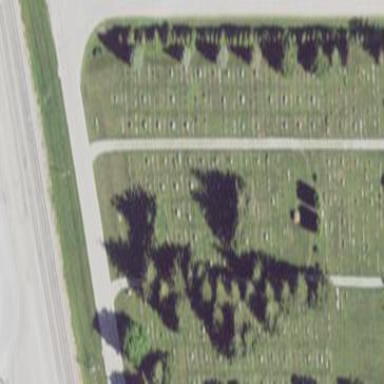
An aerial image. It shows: Cemetery.